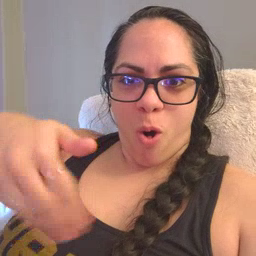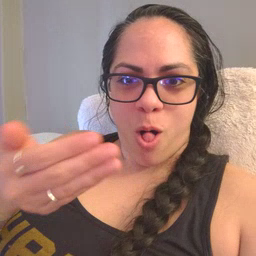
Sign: all